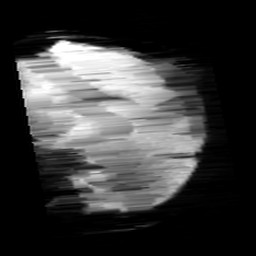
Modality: minIP
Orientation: sagittal
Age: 10
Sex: female
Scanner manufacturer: siemens
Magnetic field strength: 3 T
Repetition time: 0.027 s
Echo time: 0.02 s